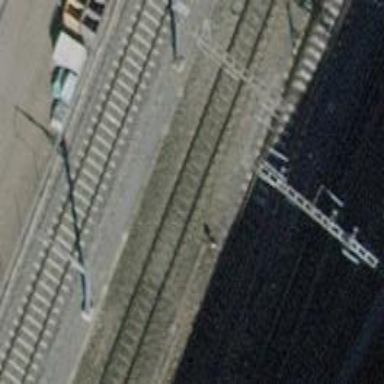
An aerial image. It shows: Railway with electrified contact lines.